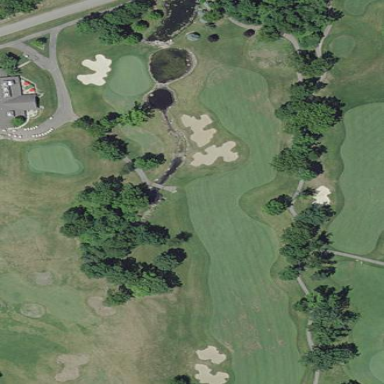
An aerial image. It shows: Grassy area designated as golf fairway.